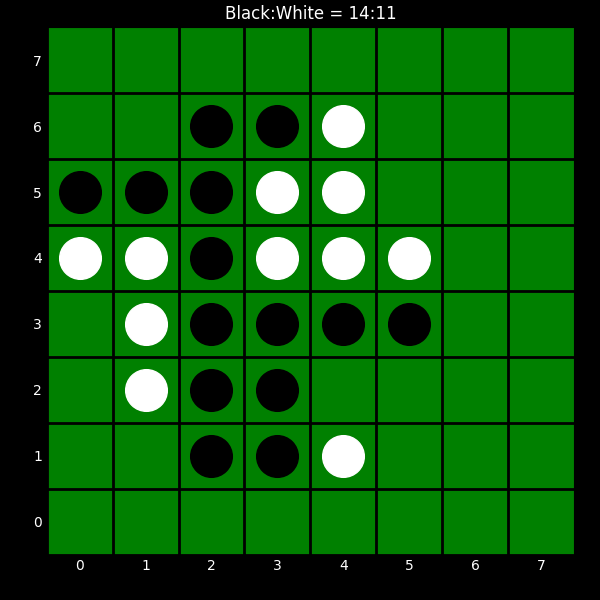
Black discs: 14
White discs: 11